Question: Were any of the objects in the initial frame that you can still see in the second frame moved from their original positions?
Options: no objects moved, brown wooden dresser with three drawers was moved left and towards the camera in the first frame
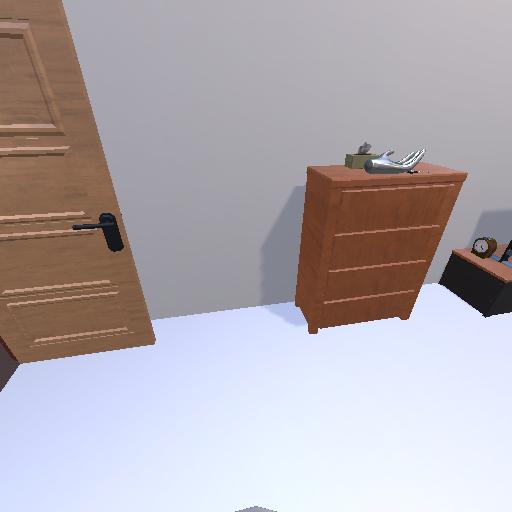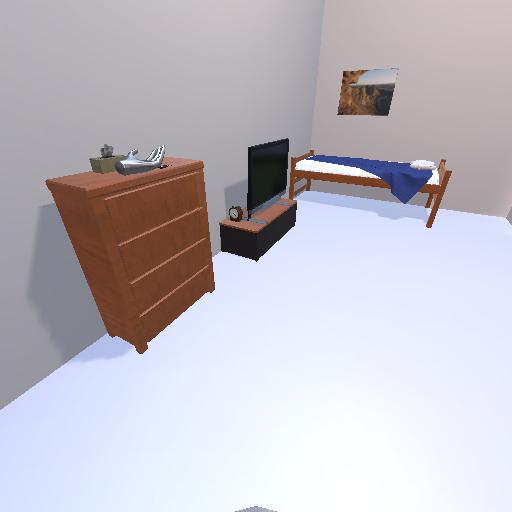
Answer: no objects moved